Brain MRI, t2w sequence, axial 2D slice.
Patient: age 42, sex F, weight 95 kg, height 1.95 m
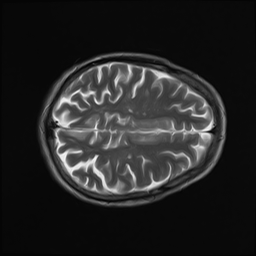